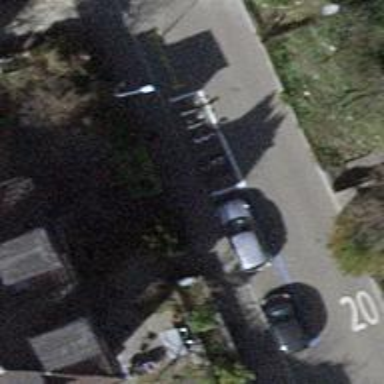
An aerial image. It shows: Motorcycle parking area.